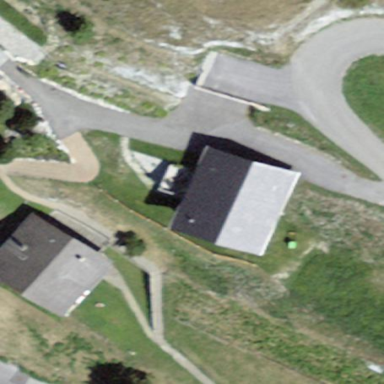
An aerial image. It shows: Detached building with gabled roof.